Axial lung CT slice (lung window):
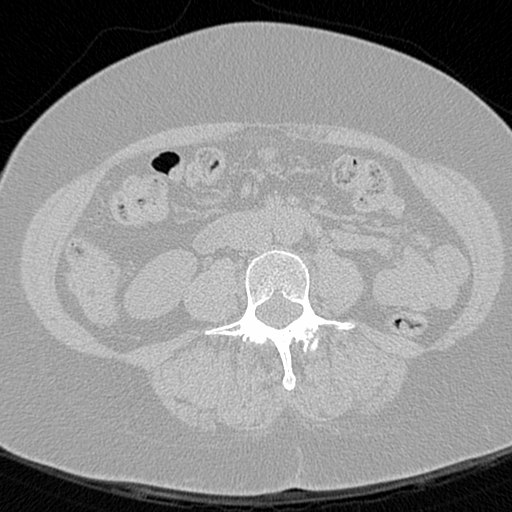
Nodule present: no